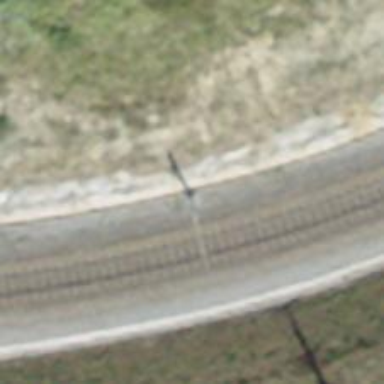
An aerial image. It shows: Catenary mast for power lines.